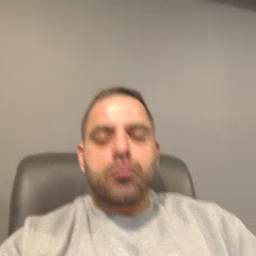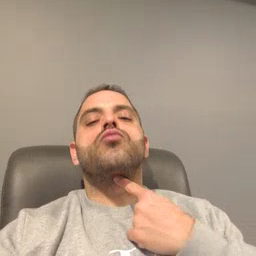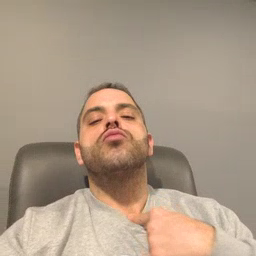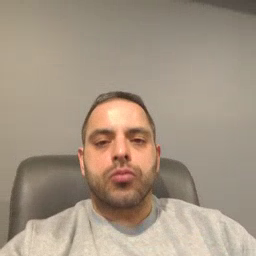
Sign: thirsty